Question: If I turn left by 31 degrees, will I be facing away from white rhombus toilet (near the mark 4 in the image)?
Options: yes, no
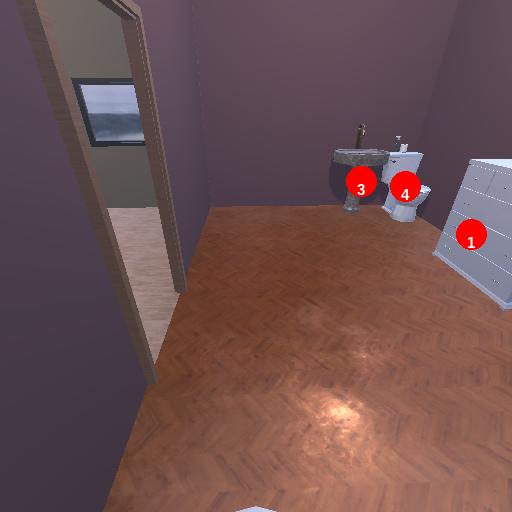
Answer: yes